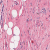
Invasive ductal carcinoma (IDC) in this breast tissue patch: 0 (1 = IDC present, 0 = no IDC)